Chest X-ray. View position: PA
Patient age: 59
Patient sex: M
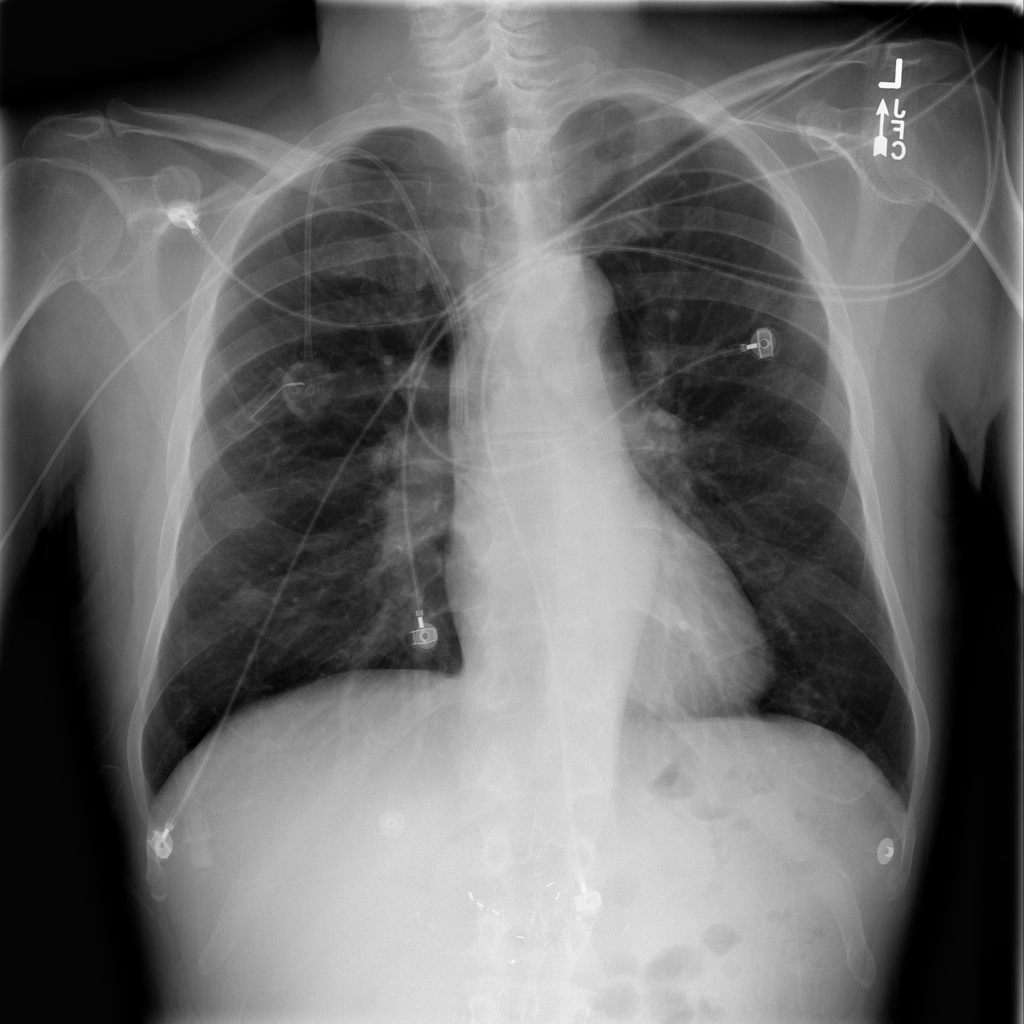
Finding: Pneumothorax